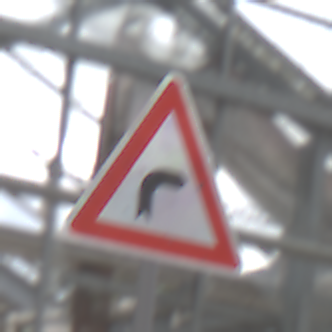
Verkehrszeichen: KurveRechts
Umgebung: Roofed, Special
Tageszeit: Midday
Wetter: Overcast
Licht: Natural
Jahreszeit: NotSpecified
Kontrast: LowContrast